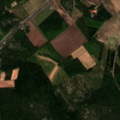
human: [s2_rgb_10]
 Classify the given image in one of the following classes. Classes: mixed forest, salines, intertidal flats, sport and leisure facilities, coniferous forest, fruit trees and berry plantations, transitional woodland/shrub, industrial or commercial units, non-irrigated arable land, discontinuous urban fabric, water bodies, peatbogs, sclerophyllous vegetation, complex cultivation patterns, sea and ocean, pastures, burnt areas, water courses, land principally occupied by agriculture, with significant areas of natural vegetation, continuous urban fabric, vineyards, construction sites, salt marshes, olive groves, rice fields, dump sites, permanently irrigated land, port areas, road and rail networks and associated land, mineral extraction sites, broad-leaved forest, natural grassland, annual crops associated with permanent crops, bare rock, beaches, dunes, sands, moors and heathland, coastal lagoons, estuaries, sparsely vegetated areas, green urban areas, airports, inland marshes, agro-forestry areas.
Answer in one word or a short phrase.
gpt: non-irrigated arable land, land principally occupied by agriculture, with significant areas of natural vegetation, coniferous forest, mixed forest